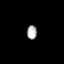
Tissue: lung
Cell type: Epithelial cells
Senescence score: 0.5719
Nuclear area (px): 139
Mean DAPI intensity: 169.554